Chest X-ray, AP view. Patient: 63 years old, sex F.
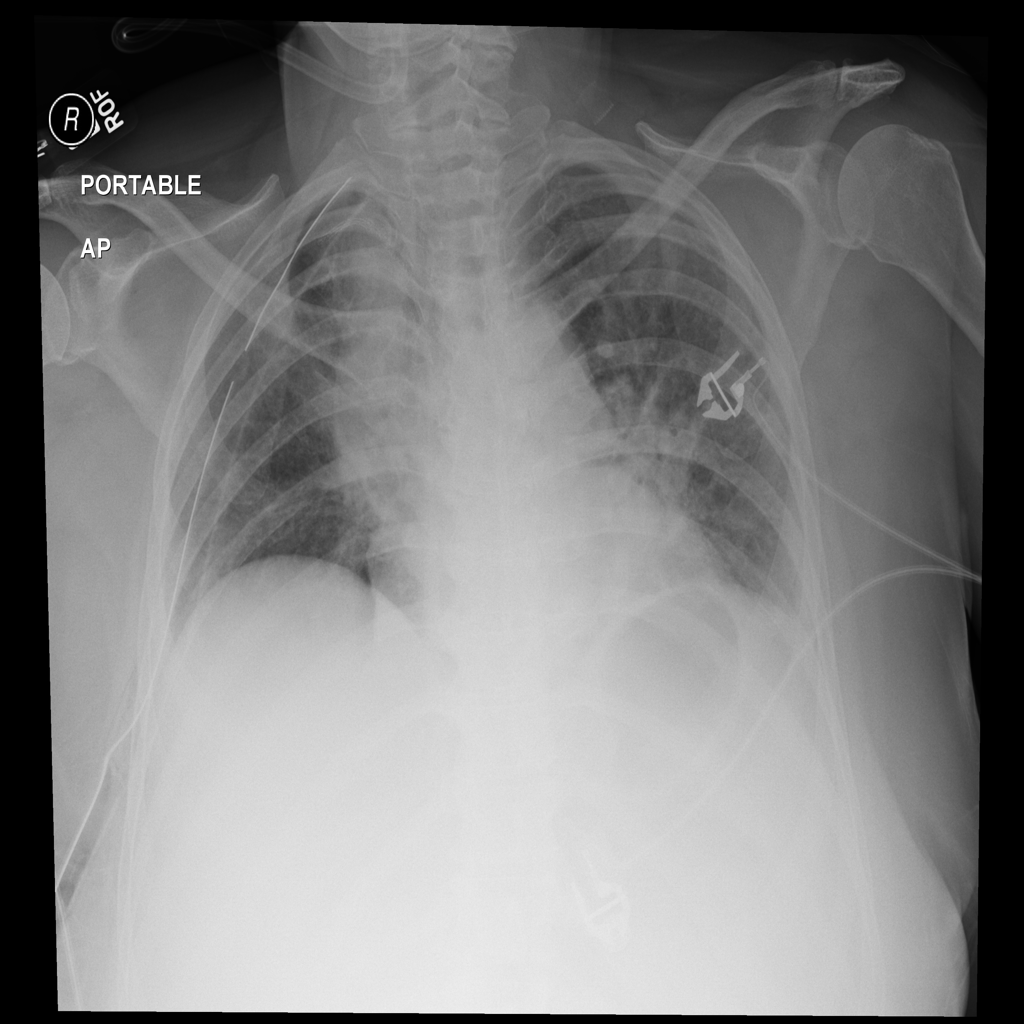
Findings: No Finding